Question: I was wondering if you can show me a little trick here in Excel. I have a row here in Excel that is 25 columns wide as shown below.

What I want to be able to do here, is to calculate the average tonnage or kW annually. However I want to be able to input a number for the amount of years and for it to calculate that.
So in the image right now I have it set to calculate the average for 25 years. But let's say I want to average it for 20 years instead, so that I can input 20 into the years cell, and have the yearly average show up for the years of 1-20, rather than 1-25.
My macro skills aren't too sharp so any help is appreciated!
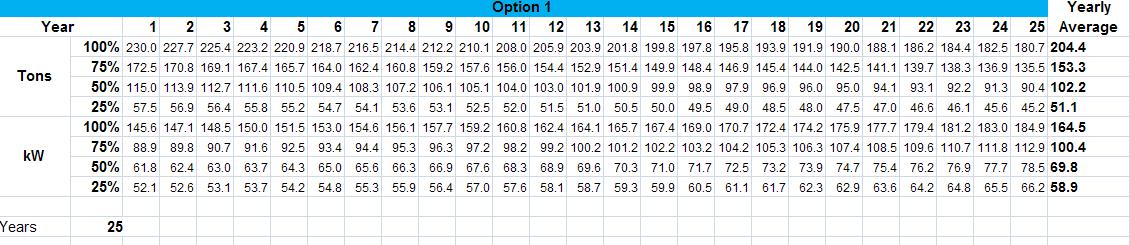
Answer: Use something like this:
'''
=AVERAGE(C3:INDEX(C3:Q3,1,$C$11))
'''
- 'C3'- 'C3:Q3'- 'C11'